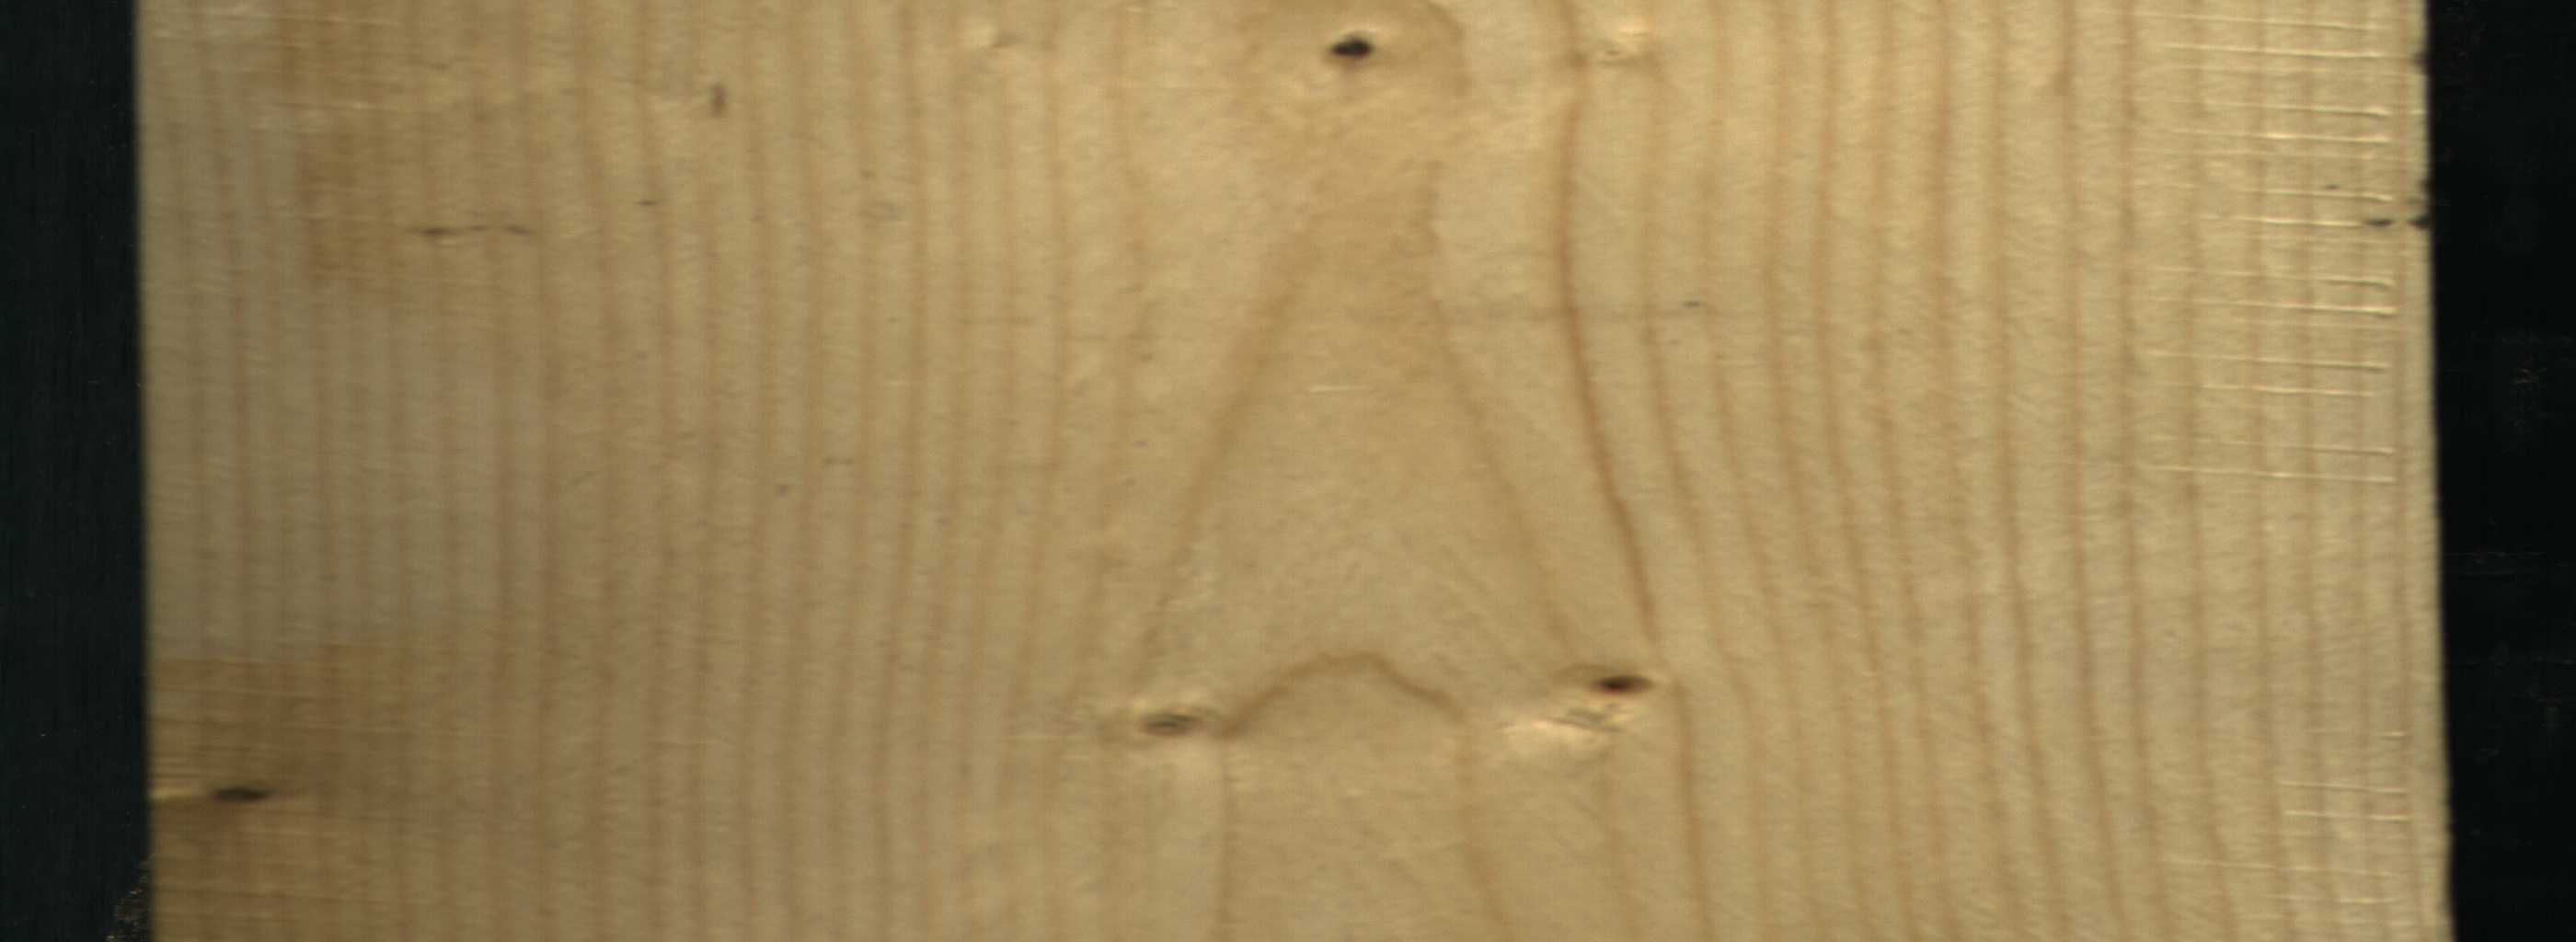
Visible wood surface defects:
Dead_Knot
Dead_Knot
Dead_Knot
Live_Knot